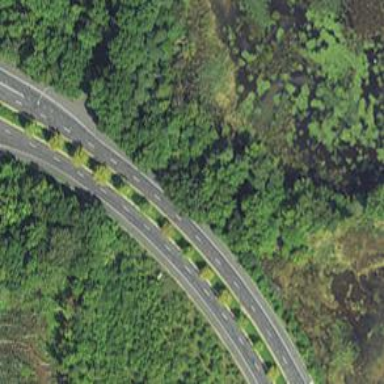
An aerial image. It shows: Trunk link highway.